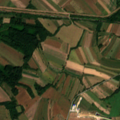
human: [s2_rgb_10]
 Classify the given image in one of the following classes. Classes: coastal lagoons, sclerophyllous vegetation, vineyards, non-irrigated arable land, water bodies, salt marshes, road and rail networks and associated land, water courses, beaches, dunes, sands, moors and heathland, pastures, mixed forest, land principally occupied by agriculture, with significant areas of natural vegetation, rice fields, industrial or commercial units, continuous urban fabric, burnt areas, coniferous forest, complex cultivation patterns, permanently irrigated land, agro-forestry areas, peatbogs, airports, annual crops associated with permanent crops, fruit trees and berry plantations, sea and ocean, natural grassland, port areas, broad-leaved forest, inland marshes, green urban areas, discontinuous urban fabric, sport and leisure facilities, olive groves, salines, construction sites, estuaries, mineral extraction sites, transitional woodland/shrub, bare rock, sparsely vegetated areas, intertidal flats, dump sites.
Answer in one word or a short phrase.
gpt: non-irrigated arable land, complex cultivation patterns, land principally occupied by agriculture, with significant areas of natural vegetation, broad-leaved forest